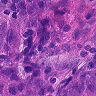
Metastatic tissue present: yes